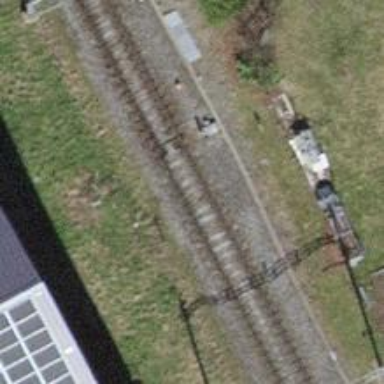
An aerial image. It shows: Railway switch.